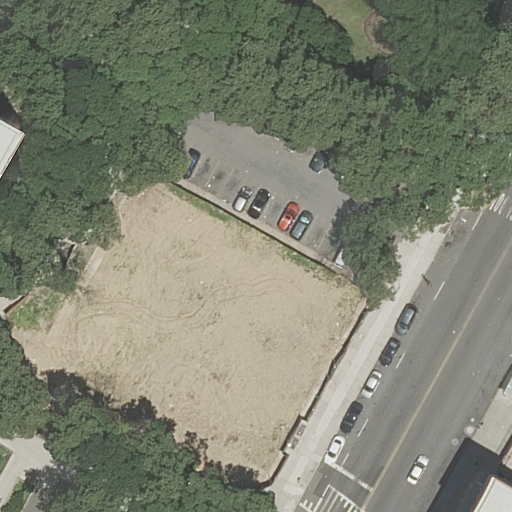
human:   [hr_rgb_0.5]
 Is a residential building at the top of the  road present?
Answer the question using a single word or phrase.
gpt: yes

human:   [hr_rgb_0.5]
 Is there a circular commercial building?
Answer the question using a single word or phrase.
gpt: no

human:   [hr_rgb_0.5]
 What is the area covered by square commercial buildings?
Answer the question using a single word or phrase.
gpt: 0m2

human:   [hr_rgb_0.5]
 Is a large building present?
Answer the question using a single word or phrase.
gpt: yes

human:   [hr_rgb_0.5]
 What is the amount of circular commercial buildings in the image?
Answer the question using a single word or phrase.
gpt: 0

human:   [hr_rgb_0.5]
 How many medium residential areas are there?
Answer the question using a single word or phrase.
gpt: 0

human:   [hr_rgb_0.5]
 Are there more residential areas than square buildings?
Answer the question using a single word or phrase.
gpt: yes

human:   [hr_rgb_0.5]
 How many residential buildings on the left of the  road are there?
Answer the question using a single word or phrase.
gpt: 2

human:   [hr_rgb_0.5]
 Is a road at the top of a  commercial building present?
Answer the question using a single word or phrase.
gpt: no

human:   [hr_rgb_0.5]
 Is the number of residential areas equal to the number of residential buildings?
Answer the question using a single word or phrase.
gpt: no

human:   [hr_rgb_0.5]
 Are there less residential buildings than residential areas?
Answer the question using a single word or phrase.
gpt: no

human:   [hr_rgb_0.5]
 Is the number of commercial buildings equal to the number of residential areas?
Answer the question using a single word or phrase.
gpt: no

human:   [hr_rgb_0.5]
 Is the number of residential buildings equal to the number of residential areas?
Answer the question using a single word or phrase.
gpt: no

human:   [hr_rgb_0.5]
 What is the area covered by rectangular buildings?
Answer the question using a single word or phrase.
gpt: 2398m2

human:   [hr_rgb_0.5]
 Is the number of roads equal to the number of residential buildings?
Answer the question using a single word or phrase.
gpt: no

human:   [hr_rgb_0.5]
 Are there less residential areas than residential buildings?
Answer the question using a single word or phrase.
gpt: yes

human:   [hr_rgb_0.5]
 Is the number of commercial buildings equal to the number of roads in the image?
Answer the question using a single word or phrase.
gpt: no

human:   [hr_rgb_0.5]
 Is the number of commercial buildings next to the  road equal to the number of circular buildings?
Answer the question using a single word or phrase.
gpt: yes

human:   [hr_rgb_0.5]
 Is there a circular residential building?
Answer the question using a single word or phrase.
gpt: no

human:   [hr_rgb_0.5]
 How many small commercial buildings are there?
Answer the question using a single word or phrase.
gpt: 0

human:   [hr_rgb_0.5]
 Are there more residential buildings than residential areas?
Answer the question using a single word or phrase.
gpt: yes

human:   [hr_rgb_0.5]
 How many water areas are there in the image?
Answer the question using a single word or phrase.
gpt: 0

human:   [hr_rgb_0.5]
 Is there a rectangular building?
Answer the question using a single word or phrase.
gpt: yes

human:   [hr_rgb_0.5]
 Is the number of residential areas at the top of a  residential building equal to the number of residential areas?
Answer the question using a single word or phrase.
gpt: yes

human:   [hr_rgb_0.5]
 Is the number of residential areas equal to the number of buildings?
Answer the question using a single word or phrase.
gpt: no

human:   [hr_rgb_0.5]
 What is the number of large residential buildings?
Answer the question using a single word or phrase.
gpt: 1

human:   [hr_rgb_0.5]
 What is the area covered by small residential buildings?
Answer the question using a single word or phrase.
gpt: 15m2

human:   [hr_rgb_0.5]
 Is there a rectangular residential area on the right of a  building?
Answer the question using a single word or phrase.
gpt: yes

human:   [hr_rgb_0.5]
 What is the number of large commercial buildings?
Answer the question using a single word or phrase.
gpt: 0

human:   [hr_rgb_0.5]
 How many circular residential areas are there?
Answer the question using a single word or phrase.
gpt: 0

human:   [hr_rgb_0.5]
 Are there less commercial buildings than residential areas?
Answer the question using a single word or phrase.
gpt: yes

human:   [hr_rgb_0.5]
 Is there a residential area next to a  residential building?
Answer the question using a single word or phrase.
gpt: yes

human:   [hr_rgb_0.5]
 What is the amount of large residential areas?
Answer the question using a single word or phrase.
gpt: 1

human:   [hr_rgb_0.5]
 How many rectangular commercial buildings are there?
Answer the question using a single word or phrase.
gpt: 0

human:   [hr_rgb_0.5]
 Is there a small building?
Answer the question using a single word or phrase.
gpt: yes

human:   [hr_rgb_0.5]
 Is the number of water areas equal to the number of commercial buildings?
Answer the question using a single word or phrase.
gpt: yes